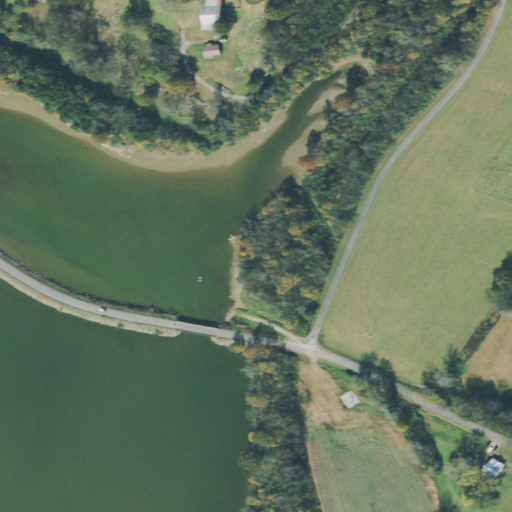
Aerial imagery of valley in Tennessee named Cook Hollow containing open water, pasture, deciduous forest, open development, mixed forest, low intensity development, medium intensity development, shrub, evergreen forest, herbaceous wetlands, grassland, and high intensity development